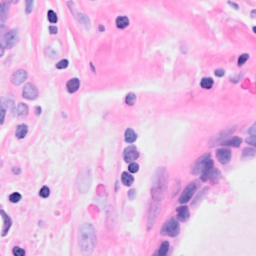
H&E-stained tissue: Breast